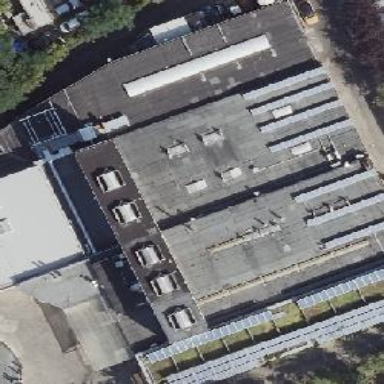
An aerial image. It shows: Industrial building with works on site.